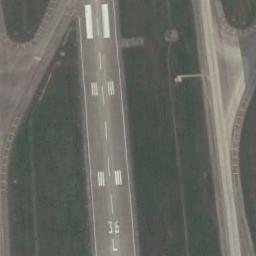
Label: runway